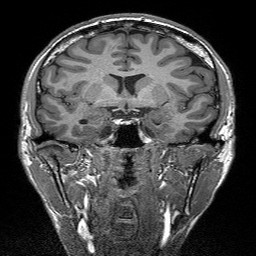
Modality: T1w
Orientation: sagittal
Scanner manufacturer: siemens
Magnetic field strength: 3 T
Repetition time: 2.3 s